Question: 1. I have an image of a pie chart shown
2. I have an image map of the pie chart
3. The default browser tooltip is shown on mouse move over the image
1. On pie chart slice touchmove, move the Green Marker (a div) on a circular path relative to the pie chart
1. Either show default browser tooltip on moving div circular to pie chart
2. Either show values of the areas of pie on moving the Green Marker(div) around the image

Fiddle Link : <URL>
'''
$("img").bind("touchmove",function(event) {
e=event.originalEvent;
x1 = e.pageX;
y1 = e.pageY;
x = x1 - x0;
y = y1 - y0;
r = 180 - ((180/Math.PI) * Math.atan2(y,x));
$("#marker").css('-webkit-transform','rotate(-'+r+'deg) translate(-160px)');
// Code to show values of Pie as a tooltip or in a separate div
});
'''
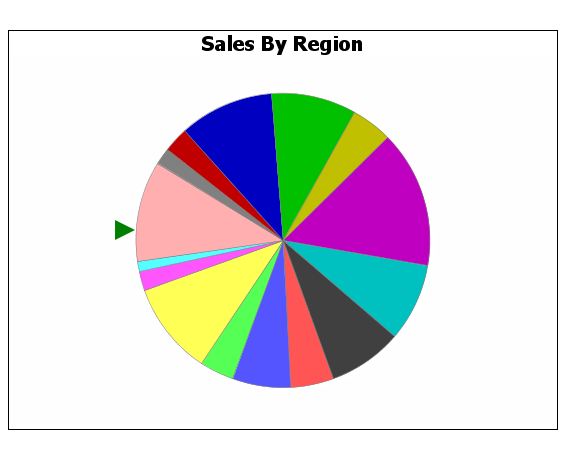
Answer: Surprisingly, your problem can be solved with CSS only (note, I haven't checked if this works in a touch device, but it should):
'''
area {
display:block;
position: absolute;
}
area:after {
background: red;
color: white;
position: absolute;
display: block;
white-space: nowrap;
}
area:hover:after {
content: attr(title);
}
'''
However, if you want to keep javascript for flexibility, you don't really need to check the dragging state since touchmove implies that the finger is pressed. You shouldn't need the nested window load event (which doesn't fire in Chrome, anyways). This simplifies the code a bit.
'''
$(document).ready(function(){
var angle=180;
var x0, y0;
var x, y, x1, y1, drag = 0;
var content=$("#content");
var img=$("#myimage");
var imgpos = img.position();
var marker = $("#marker");
var info = $("#info");
$(document).bind('touchmove touchstart',function(e){
e.originalEvent.preventDefault();
});
img.removeAttr("width");
img.removeAttr("height");
x0 = imgpos.left + (img.width() / 2);
y0 = imgpos.top + (img.height() / 2);
content.on("touchmove mousemove", "map", function(event) {
e=event.originalEvent;
x1 = e.pageX;
y1 = e.pageY;
x = x1 - x0;
y = y1 - y0;
r = 180 - ((180/Math.PI) * Math.atan2(y,x));
marker.css('-webkit-transform','rotate(-'+r+'deg) translate(-160px)');
info.text(event.target.getAttribute('title'));
});
});
'''
You can see both implementations in action here: <URL>